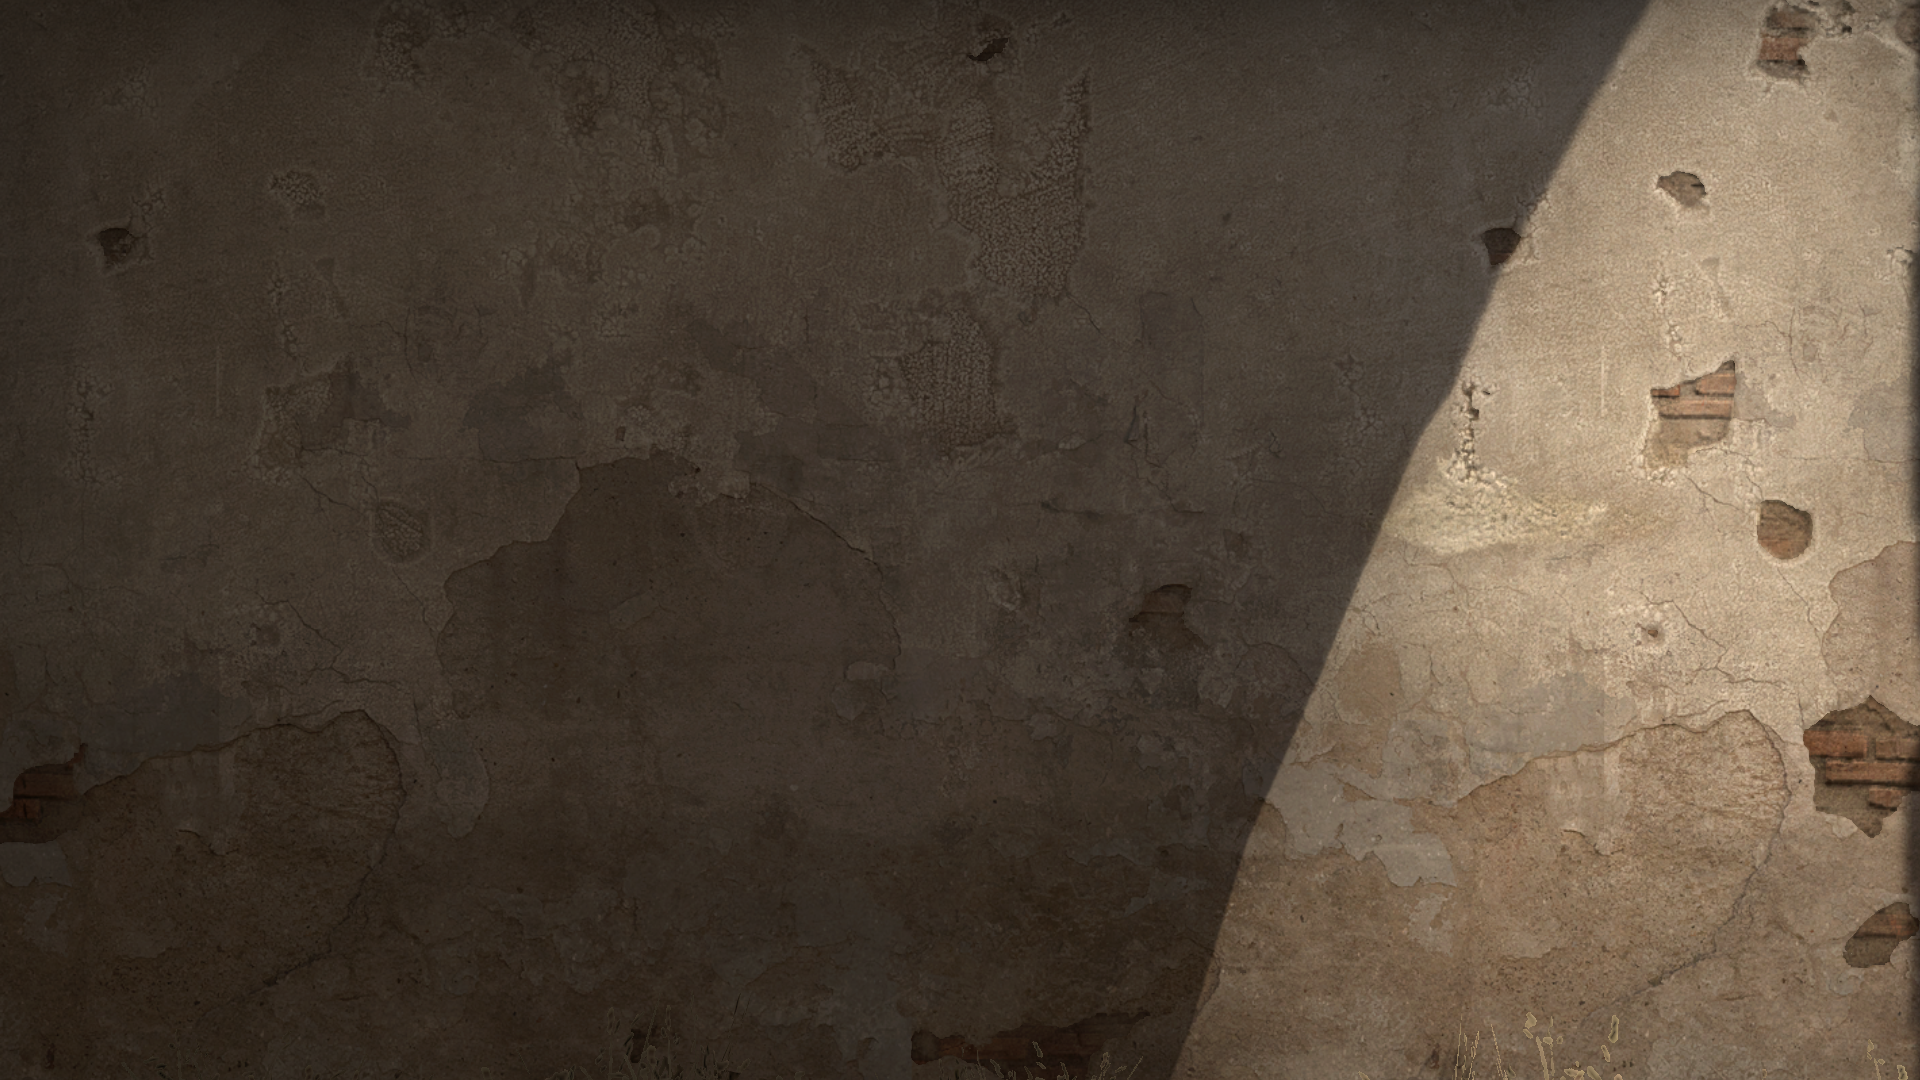
Map: de_dust2